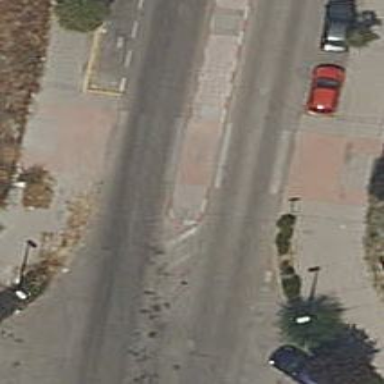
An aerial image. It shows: Uncontrolled zebra crossing on the road.